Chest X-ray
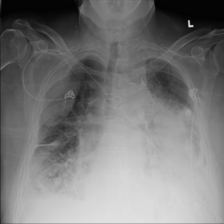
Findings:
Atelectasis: negative
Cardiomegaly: negative
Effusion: negative
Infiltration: positive
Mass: negative
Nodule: negative
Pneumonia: negative
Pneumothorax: negative
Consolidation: positive
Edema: negative
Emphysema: negative
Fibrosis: negative
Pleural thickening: negative
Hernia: negative